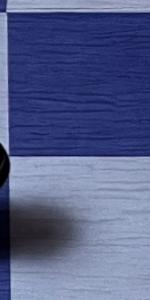
Label: Empty